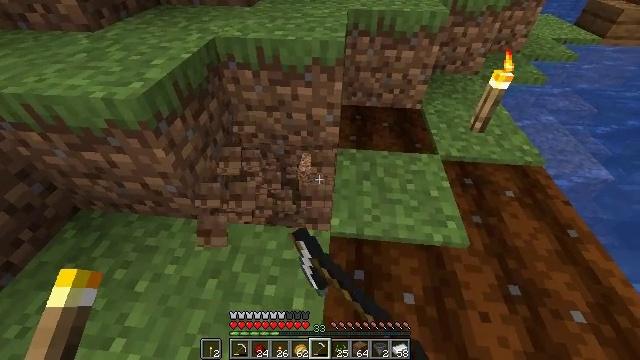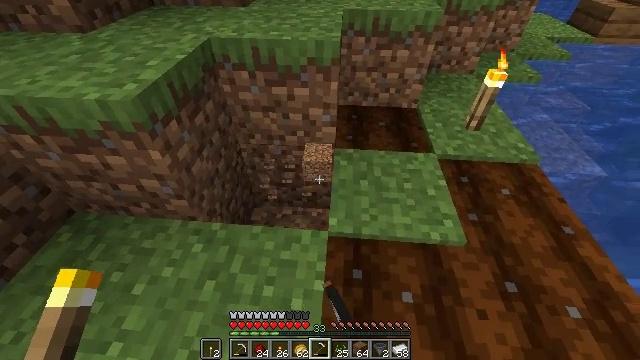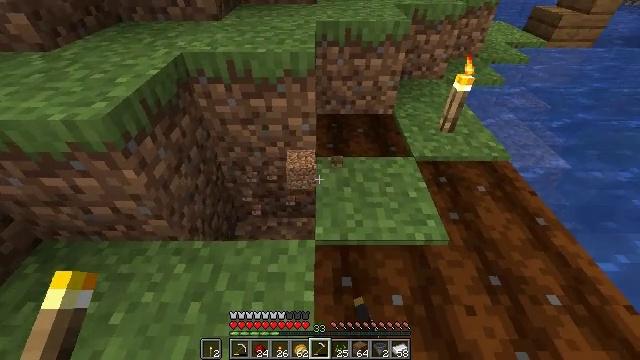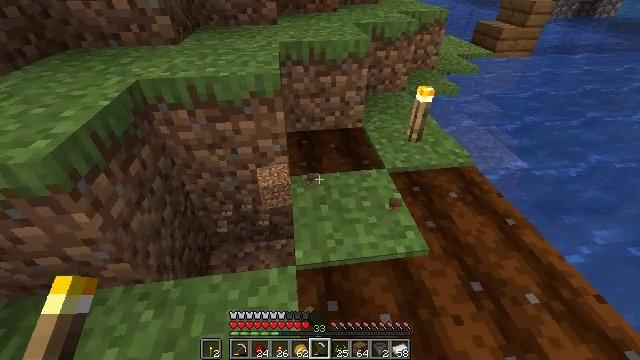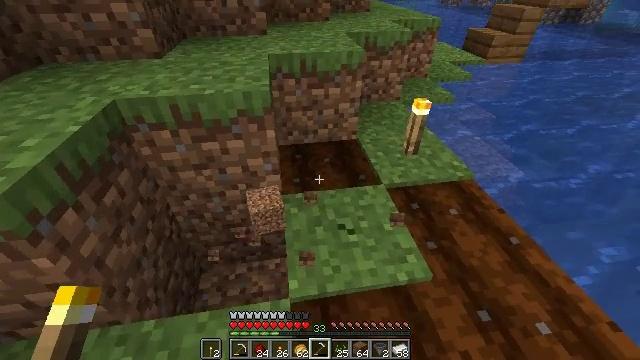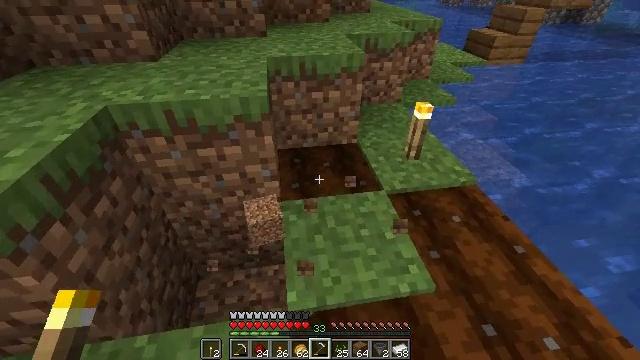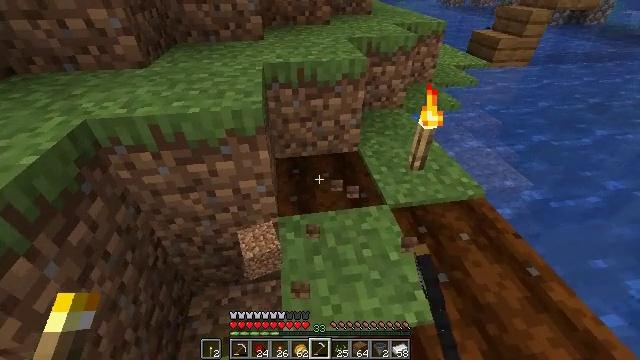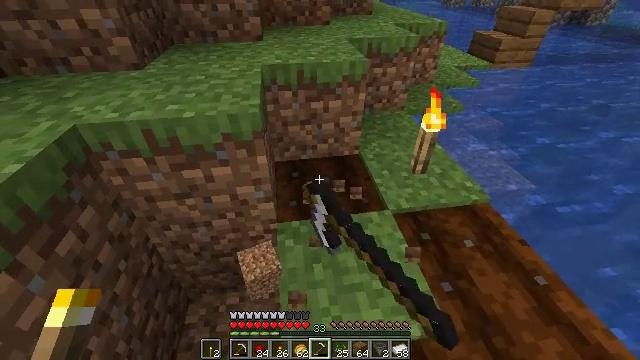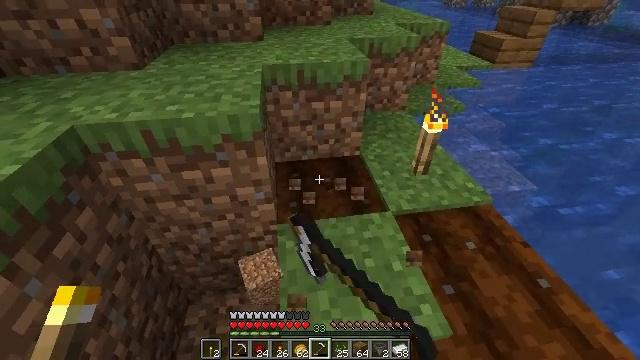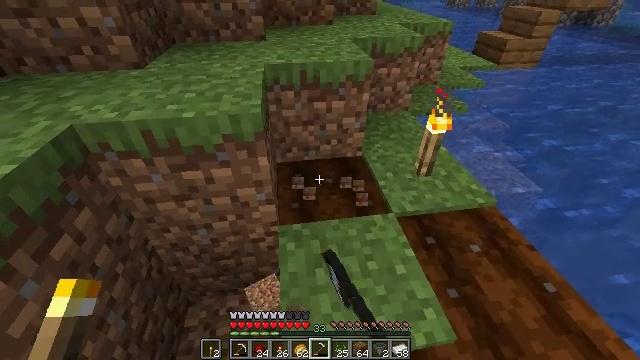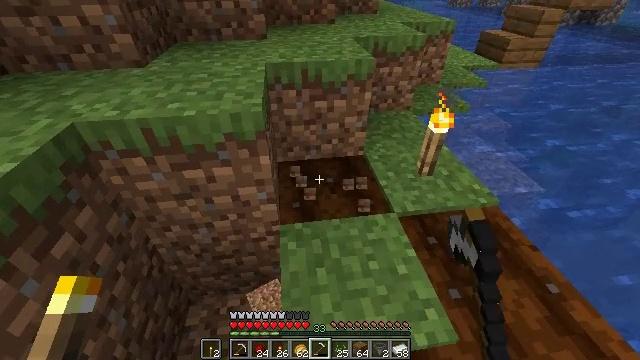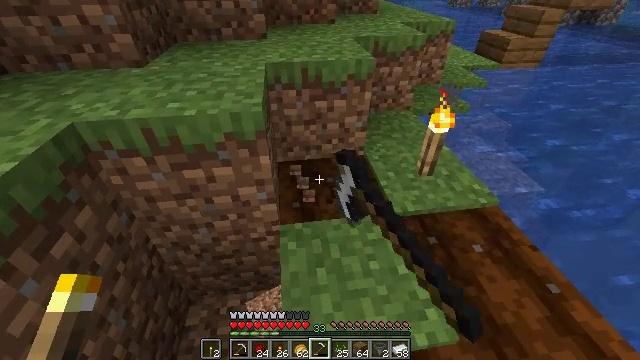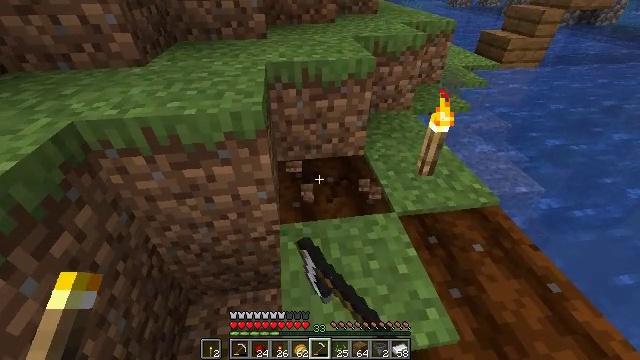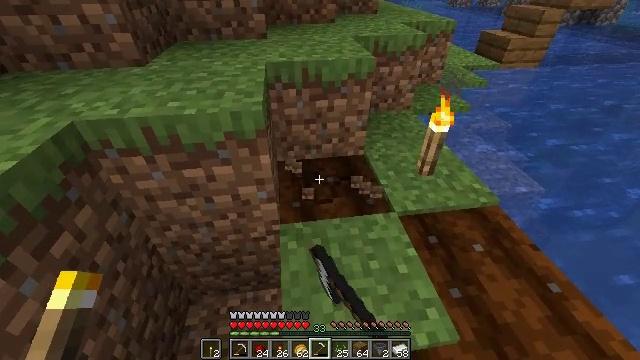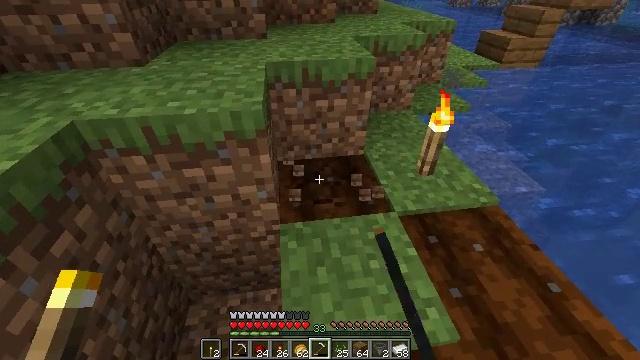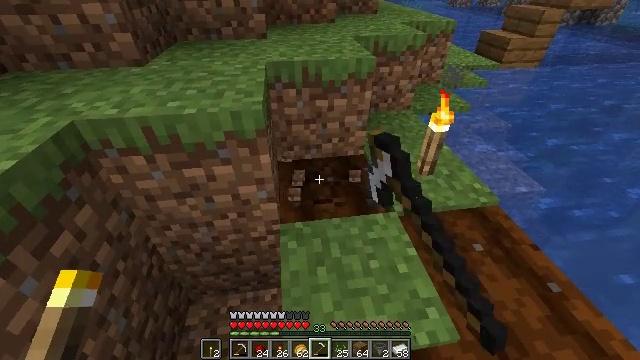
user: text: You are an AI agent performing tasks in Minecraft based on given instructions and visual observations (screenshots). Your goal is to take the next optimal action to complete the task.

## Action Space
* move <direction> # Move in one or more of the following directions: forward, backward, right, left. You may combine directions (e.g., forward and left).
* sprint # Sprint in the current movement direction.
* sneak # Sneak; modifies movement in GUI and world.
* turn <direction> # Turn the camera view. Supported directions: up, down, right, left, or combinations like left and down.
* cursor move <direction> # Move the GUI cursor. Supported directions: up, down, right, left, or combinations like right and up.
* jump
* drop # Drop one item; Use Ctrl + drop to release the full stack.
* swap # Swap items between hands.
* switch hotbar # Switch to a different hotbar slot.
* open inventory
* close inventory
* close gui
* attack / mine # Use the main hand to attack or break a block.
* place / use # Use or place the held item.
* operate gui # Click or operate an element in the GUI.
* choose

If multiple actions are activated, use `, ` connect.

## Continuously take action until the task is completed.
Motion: motion action
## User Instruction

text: Mine the farmland block.
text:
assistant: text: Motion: attack / mine
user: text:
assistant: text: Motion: turn right and up, attack / mine
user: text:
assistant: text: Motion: move forward, turn right and up, attack / mine
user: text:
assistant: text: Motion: move forward, turn right and up, attack / mine
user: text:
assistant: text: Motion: move forward, attack / mine
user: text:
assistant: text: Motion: attack / mine
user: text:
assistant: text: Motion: attack / mine
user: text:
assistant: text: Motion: attack / mine
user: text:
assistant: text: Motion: attack / mine
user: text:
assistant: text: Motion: attack / mine
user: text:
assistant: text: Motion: attack / mine
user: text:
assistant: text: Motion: attack / mine
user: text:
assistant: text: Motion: attack / mine
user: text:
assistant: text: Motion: attack / mine
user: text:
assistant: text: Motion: attack / mine
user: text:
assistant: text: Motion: attack / mine
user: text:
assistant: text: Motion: attack / mine
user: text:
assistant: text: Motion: attack / mine
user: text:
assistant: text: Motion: attack / mine
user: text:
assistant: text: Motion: attack / mine
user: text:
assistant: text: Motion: attack / mine
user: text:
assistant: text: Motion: attack / mine
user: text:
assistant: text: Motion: attack / mine
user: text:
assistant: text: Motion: attack / mine
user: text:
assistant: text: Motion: attack / mine
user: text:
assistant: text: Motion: move forward, attack / mine
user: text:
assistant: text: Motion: move forward, attack / mine
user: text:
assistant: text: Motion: attack / mine